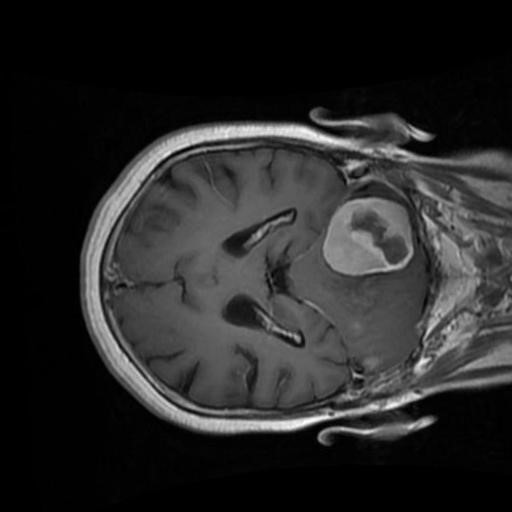
Label: brain_menin